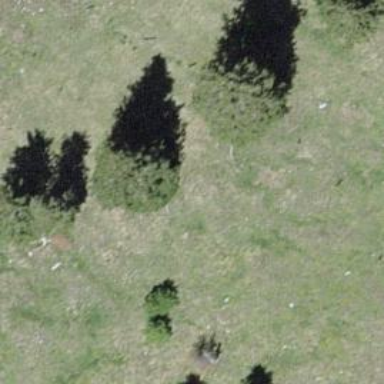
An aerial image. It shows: Needle-leaved tree in natural setting.